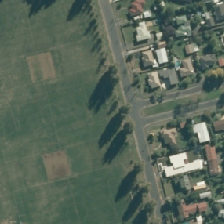
Land cover: urban_parkland